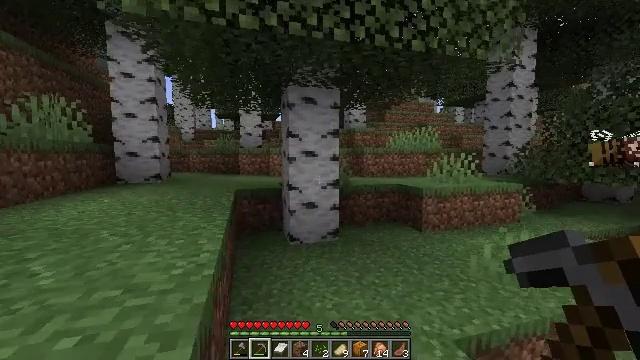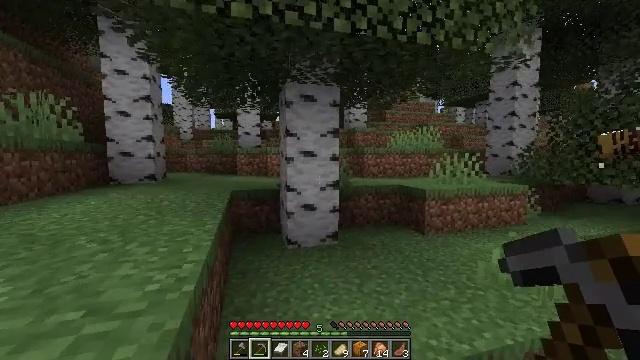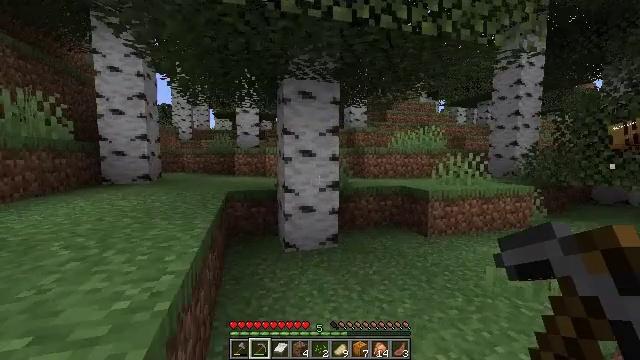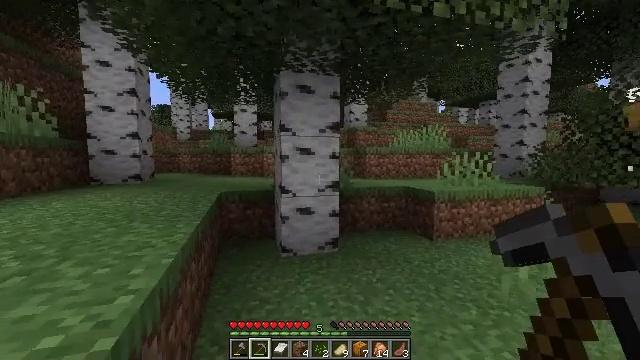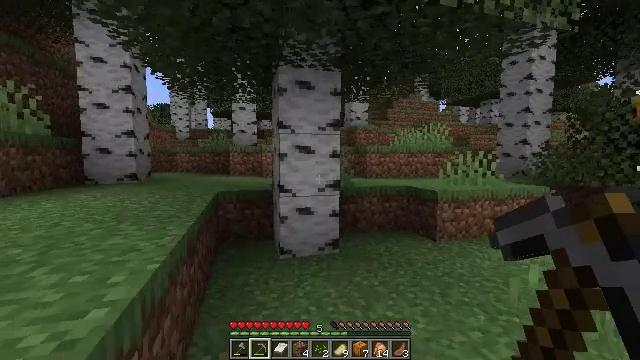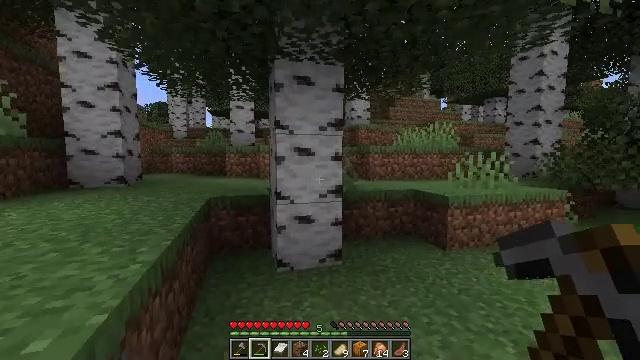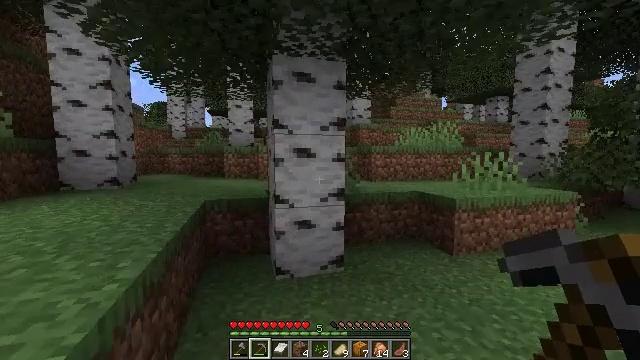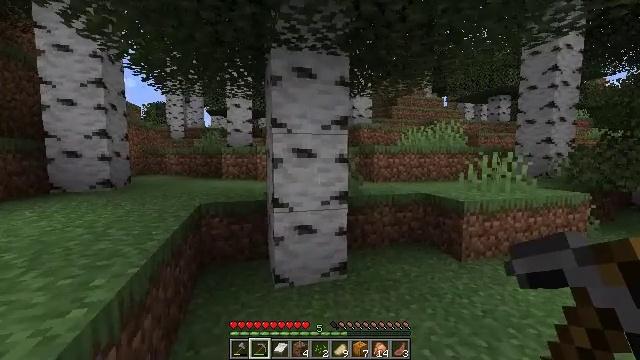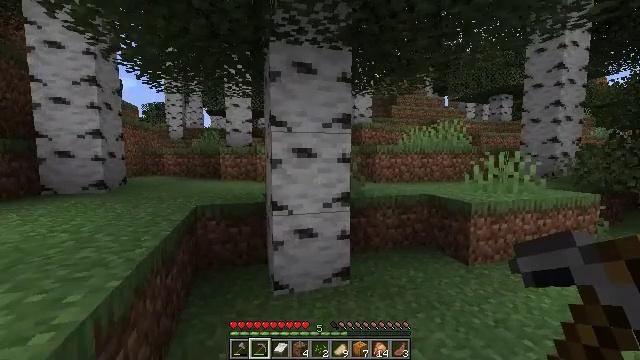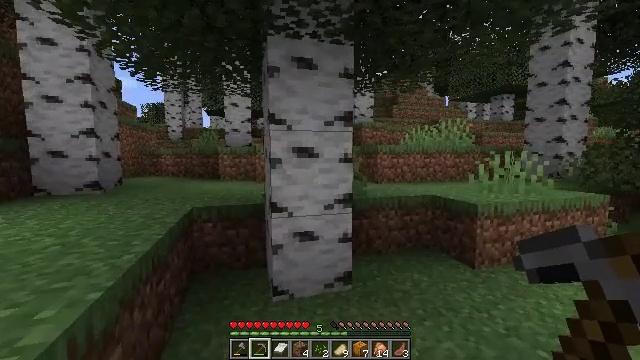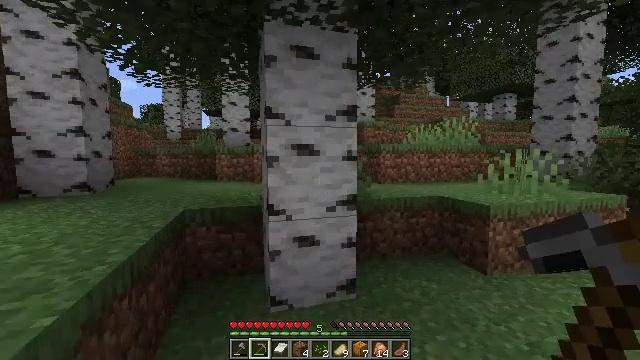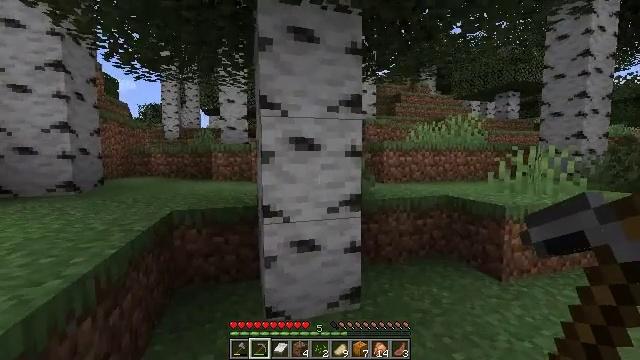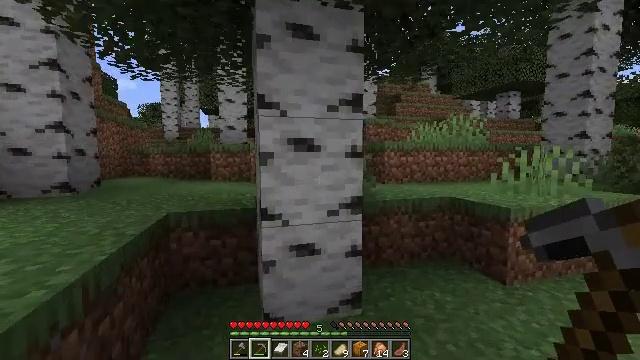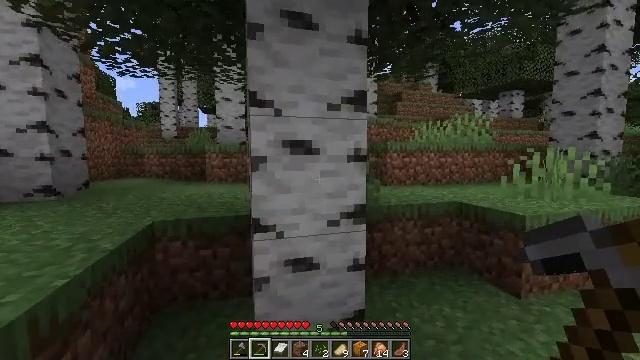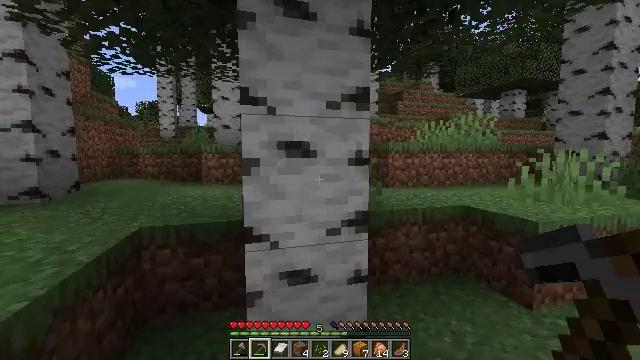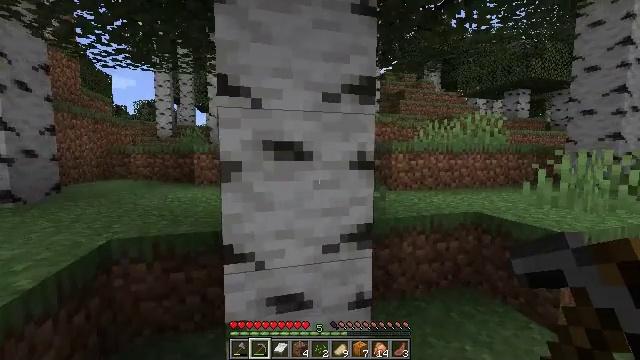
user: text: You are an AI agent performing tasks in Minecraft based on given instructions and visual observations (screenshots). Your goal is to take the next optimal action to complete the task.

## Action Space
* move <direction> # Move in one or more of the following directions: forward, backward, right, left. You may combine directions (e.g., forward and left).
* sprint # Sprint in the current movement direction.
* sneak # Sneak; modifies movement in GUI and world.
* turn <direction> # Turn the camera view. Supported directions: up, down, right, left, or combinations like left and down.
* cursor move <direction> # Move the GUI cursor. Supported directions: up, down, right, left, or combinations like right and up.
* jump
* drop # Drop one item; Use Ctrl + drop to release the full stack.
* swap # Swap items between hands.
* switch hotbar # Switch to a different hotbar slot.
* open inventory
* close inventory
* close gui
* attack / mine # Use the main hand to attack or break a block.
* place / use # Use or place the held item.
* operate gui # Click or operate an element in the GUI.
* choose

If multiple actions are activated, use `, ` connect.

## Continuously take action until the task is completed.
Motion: motion action
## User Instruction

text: Pick up the lilac.
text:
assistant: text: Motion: move forward
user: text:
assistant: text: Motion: move forward
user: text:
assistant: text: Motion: move forward
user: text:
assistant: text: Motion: move forward
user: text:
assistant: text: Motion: move forward
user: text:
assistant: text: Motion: move forward
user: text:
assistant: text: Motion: move forward
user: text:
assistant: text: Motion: move forward
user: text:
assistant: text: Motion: move forward
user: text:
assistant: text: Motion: move forward
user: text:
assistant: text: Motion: move forward
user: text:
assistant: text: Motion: move forward
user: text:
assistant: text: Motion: move forward
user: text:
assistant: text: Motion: move forward
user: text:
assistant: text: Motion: move forward
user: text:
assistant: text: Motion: move forward
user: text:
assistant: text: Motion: move forward
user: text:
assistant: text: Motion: move forward
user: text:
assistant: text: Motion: move forward
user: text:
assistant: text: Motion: move forward
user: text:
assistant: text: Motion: move forward
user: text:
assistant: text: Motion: move forward and move right
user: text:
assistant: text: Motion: move forward and move right
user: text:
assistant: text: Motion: move forward and move right
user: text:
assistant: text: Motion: move forward and move right
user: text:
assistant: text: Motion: move forward and move right
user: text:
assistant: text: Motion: move forward and move right
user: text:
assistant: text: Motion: move forward and move right
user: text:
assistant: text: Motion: move forward and move right
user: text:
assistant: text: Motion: move forward and move right